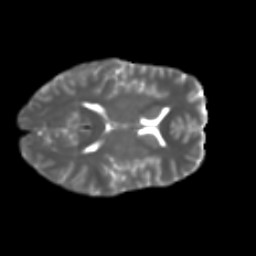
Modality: T2w
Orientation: axial
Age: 33
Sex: female
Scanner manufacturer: ge
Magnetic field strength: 3 T
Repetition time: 7.8 s
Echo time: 0.0606 s